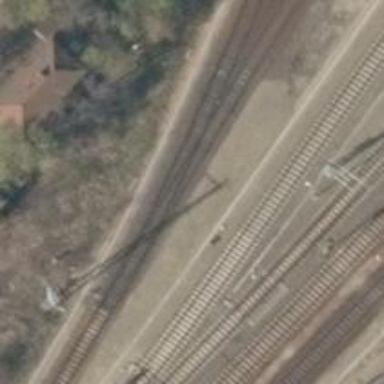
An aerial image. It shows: Railway signal.